Question: I am having these requireJs options defined:
'''
require.config({
baseUrl: '/js/',
paths: {
jquery: '/components/jquery/dist/jquery',
foundation: '/components/foundation/js/foundation',
fastclick: '/components/fastclick/lib/fastclick',
angular: '/components/angular/angular',
angularRoute: '/components/angular-route/angular-route',
socketIO: '/components/socket.io-client/dist/socket.io'
},
shim: {
'foundation': {
deps: ['jquery', 'fastclick']
},
'angular': {'exports': 'angular'},
'angularRoute': ['angular']
},
priority: [
'angular'
]
});
'''
these are working all fine, if i am using requireJs in the javascript syntax. Then the base url and all these nice shortcuts for external libraries work.
But I am asking you now if i can also use these shortcuts in the Typescript way.
Because If i am saying: for instance in a file
'''
import angular = require('angular');
'''
it isnot importing the file. I am ofc compiling the source with the amd option.
Also can someone provide me links how to navigate through the project with these import statement.

this structure is what i am using for my current project. There I have a client (public) folder and if i want to access a js file for instance in the browser. I have to write: localhost/js/file.js
Now when i am using requireJs in the js syntax I can easily write things like controllers/userController and it navigated to the right folder, but how do i have to navigate within my import/require?
currently I have to use relative paths from the file i am using the import but that is not very wise
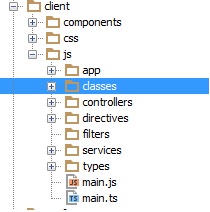
Answer: I did this to make it work :)
'''
/// <reference path="./types/angular/angular.d.ts" />
declare module 'angular'{
var angular:ng.IAngularStatic;
export = angular;
}
// now you can do:
import angular = require('angular');
'''